Interaction volume radius: 10 \u00c5
Interaction volume height: 35 \u00c5
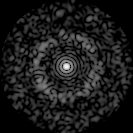
Disorder parameter: 0.8375